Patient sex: M
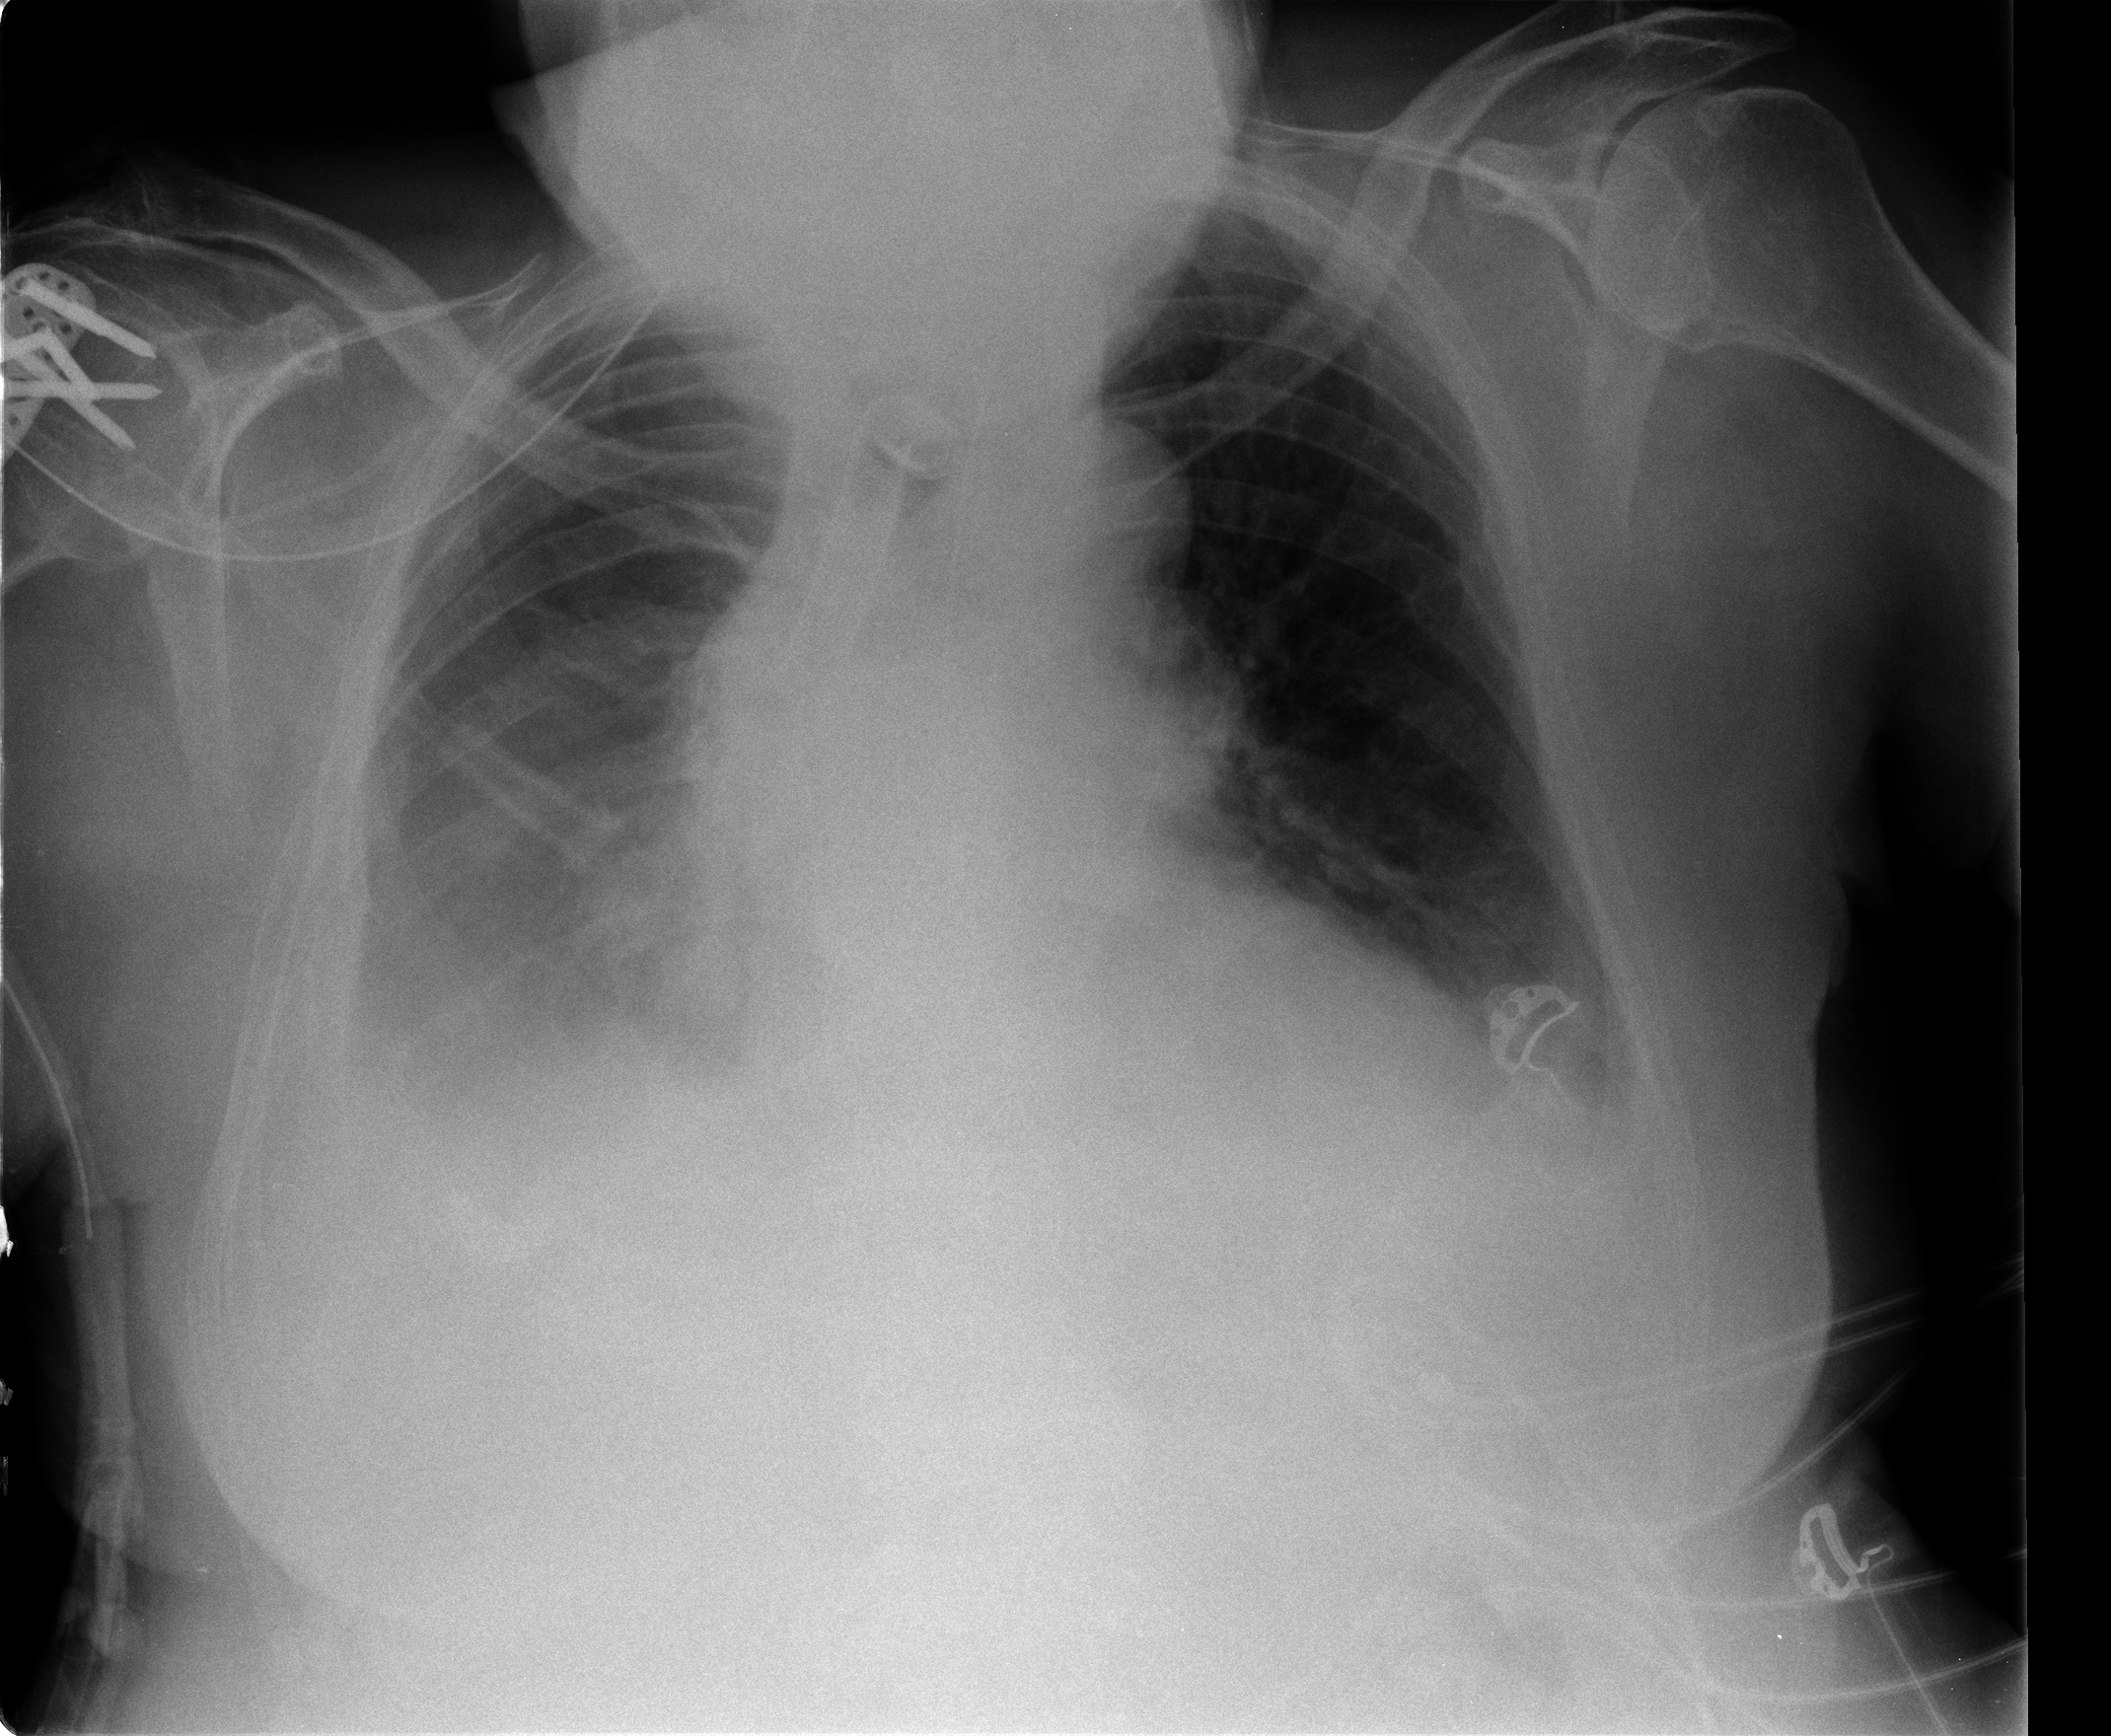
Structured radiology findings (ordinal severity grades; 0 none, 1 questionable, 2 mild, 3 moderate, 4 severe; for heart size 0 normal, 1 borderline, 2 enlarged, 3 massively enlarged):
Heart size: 2
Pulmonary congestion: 0
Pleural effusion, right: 3
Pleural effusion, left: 2
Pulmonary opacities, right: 0
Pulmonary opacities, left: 0
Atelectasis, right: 3
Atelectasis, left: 2